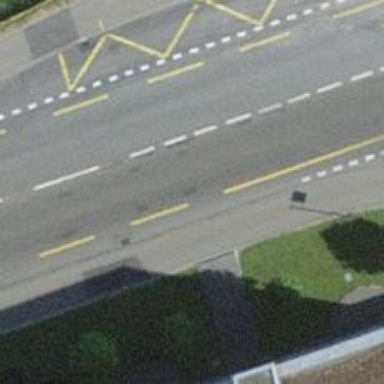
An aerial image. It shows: Public transport stop position.